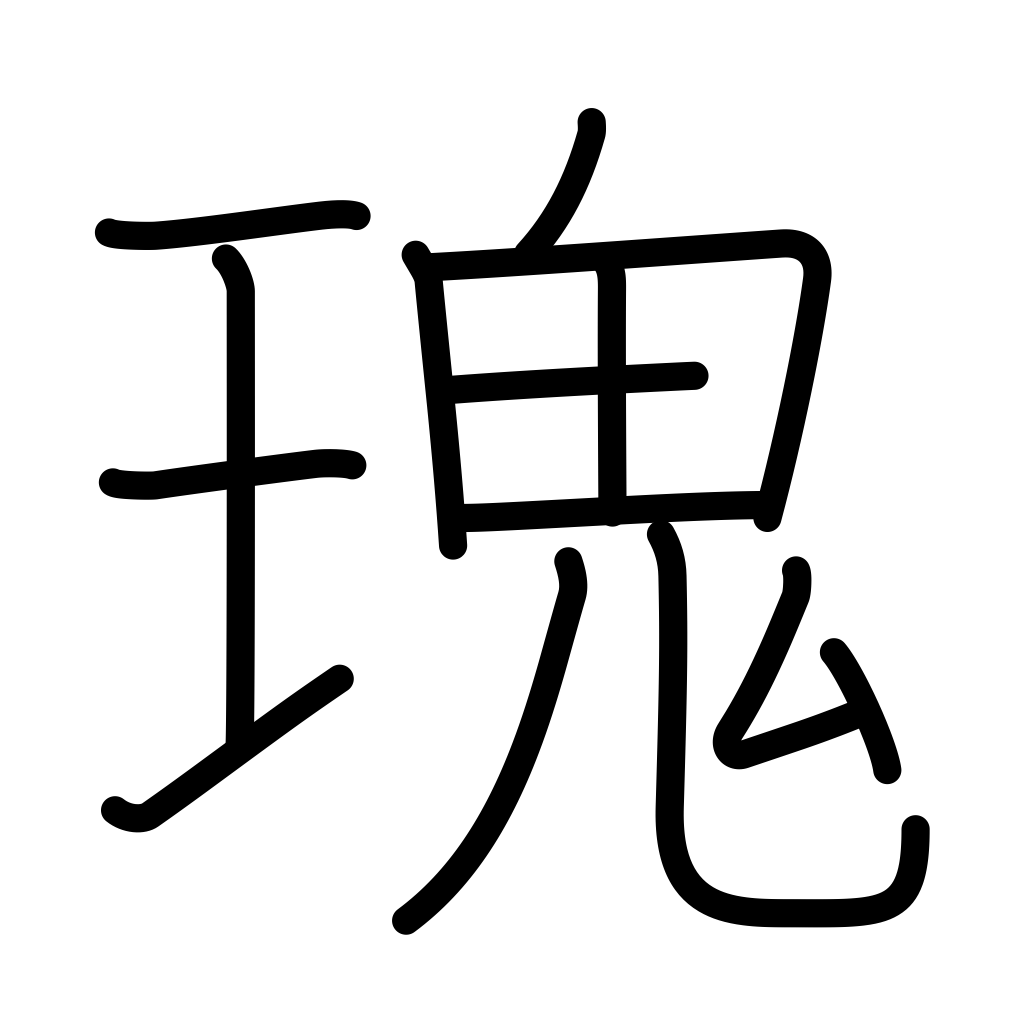
Meaning: strange